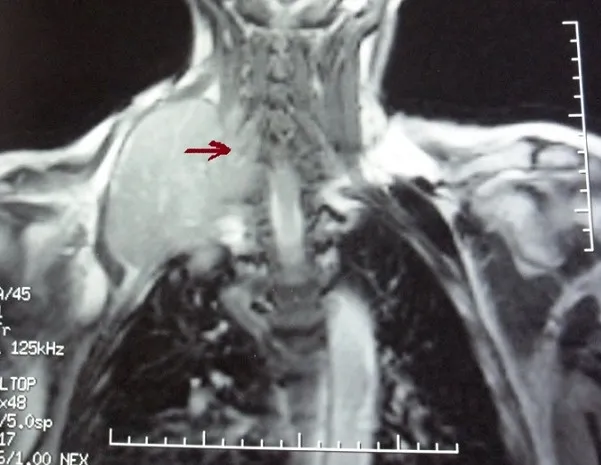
Spinal MRI, frontal view: a large right supraclavicular mass with dorsal extension at C7-D1.
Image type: radiology (mri)